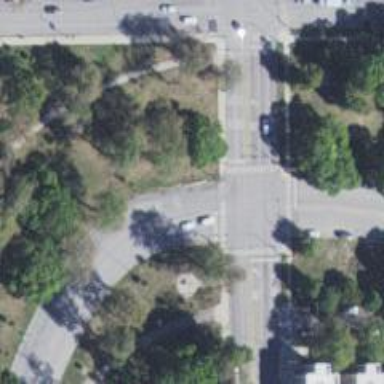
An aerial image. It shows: Zebra crossing on footway.